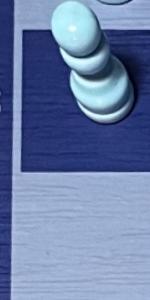
Label: Empty